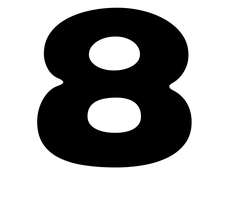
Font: Gluten_Bold